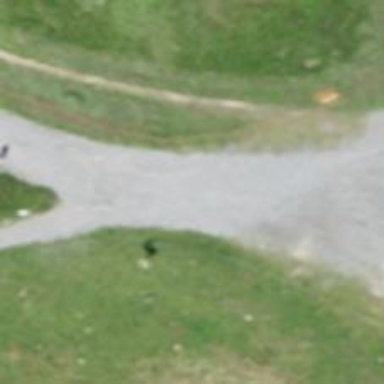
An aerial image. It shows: Downhill track.